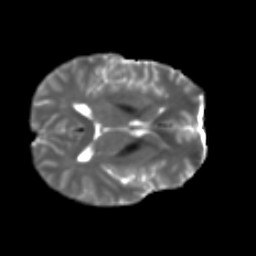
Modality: T2w
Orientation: axial
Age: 30
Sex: male
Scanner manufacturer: ge
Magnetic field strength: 3 T
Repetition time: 7.8 s
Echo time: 0.0607 s